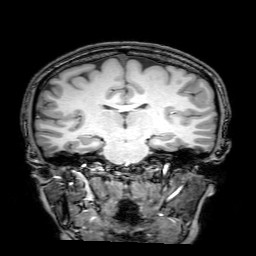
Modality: T1w
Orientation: sagittal
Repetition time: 0.00828 s
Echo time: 0.00388 s